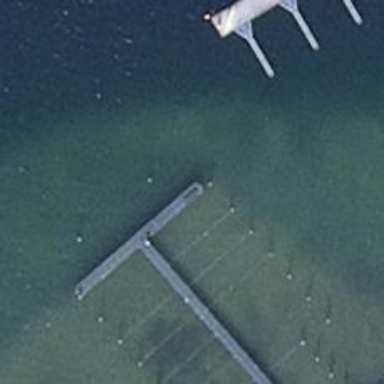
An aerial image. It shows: Man-made pier.